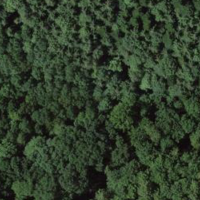
EUNIS habitat code: 41
Species observed at this site:
Juglans regia